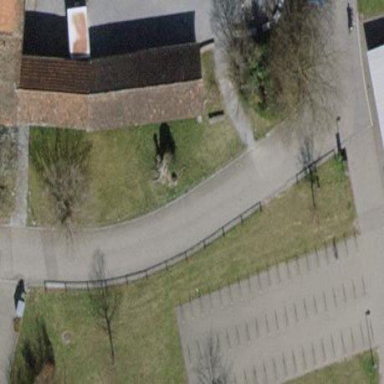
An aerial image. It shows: Bicycle parking area with stands.